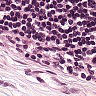
Metastatic tissue present: no